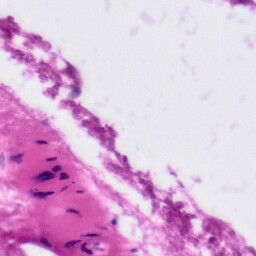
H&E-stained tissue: Tonsil